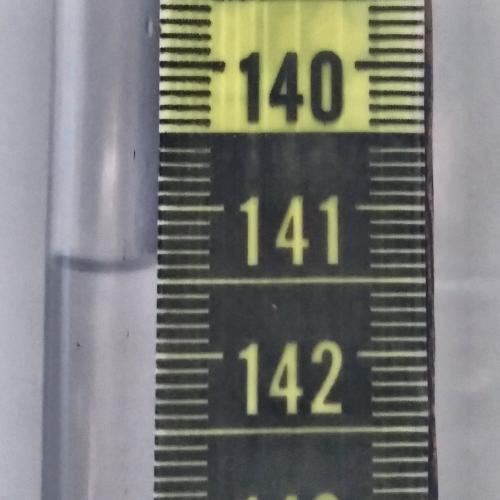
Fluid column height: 141.4 cm